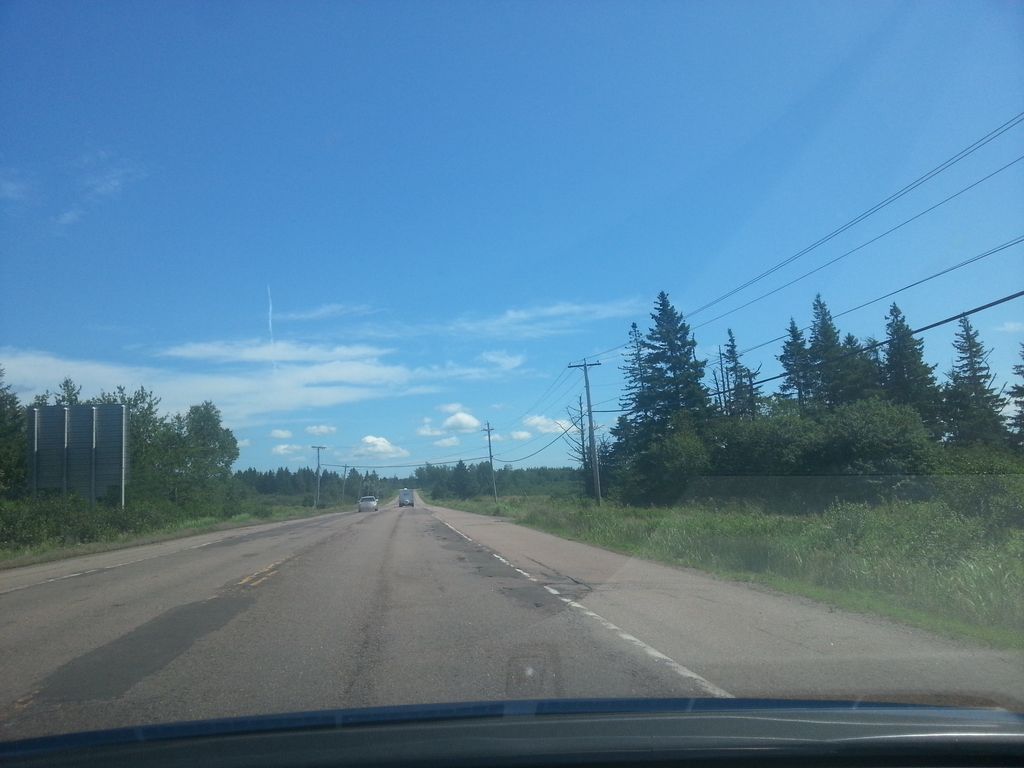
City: charlottetown